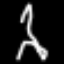
Label: The Eiffel Tower